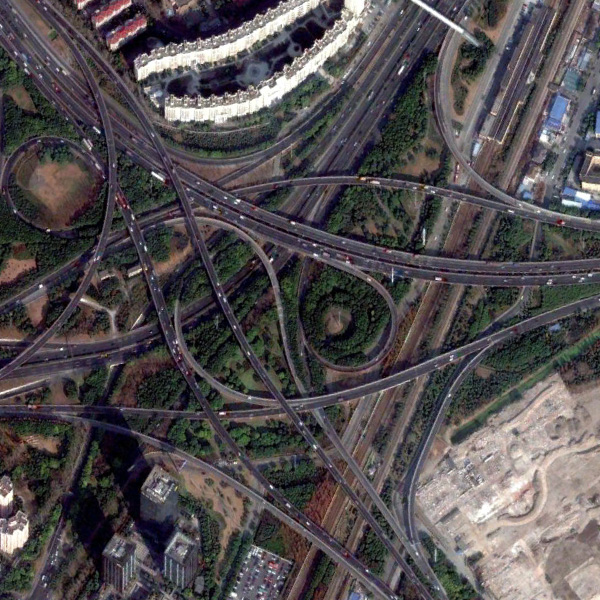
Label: Viaduct